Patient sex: M
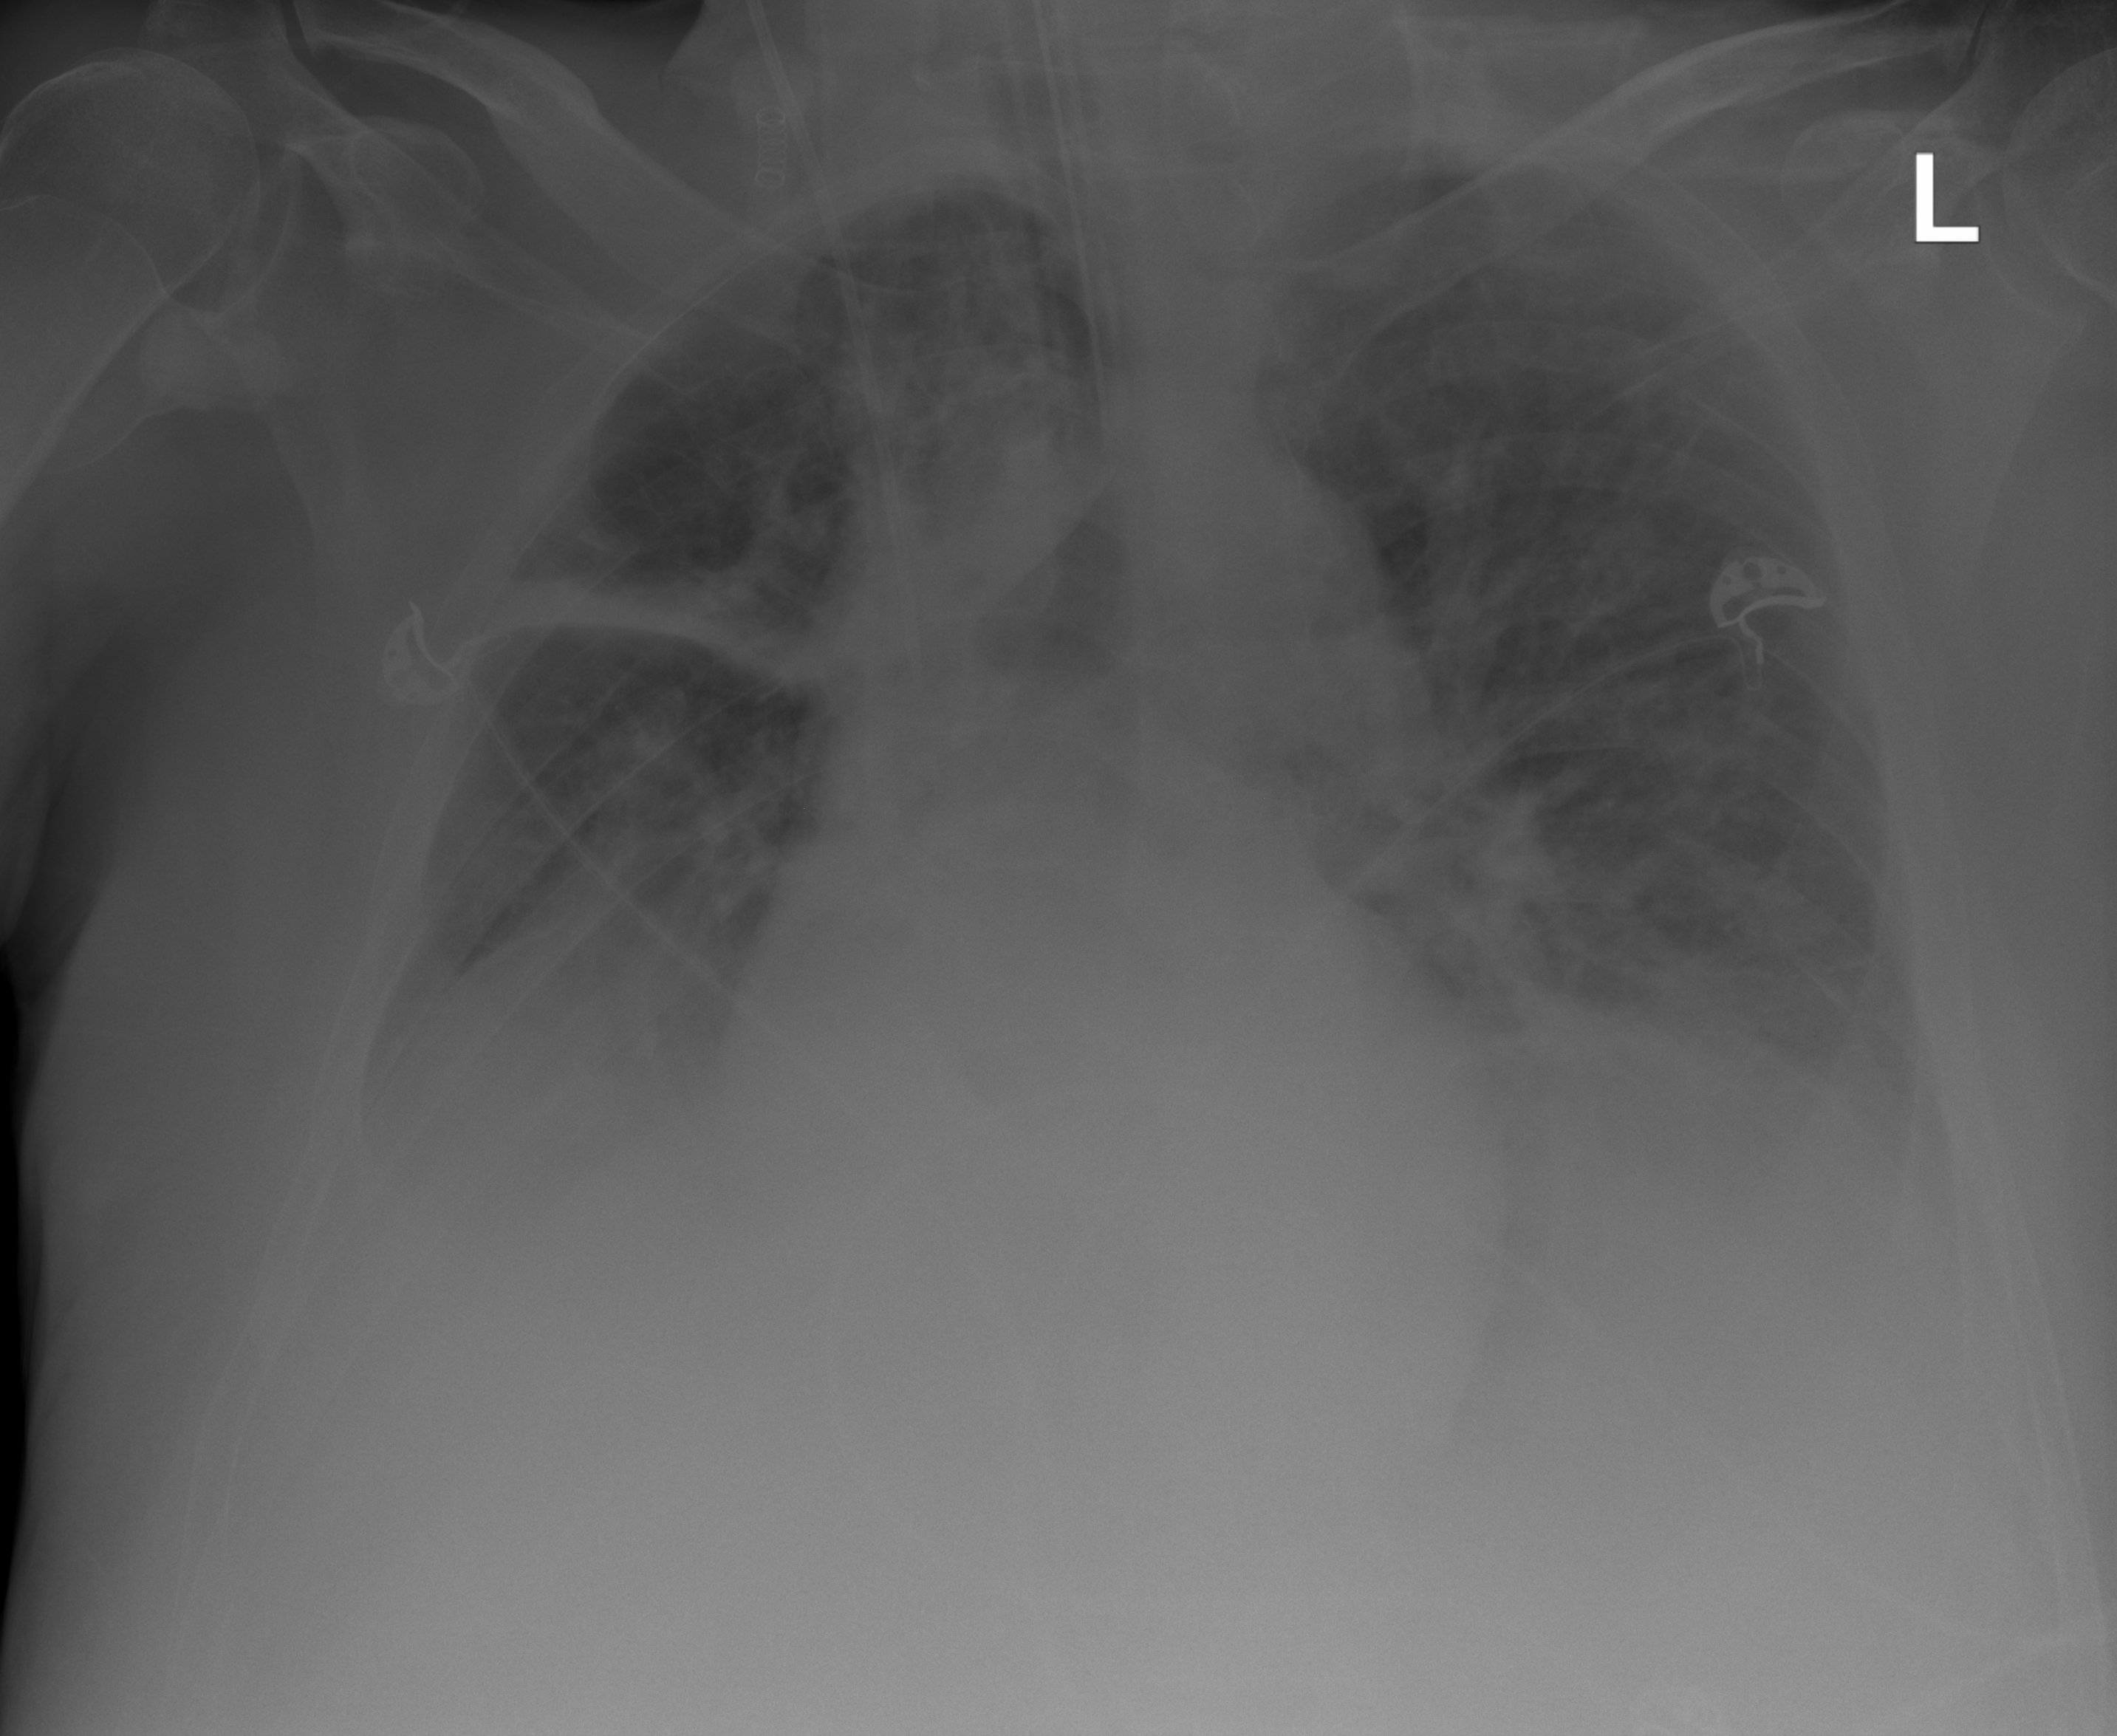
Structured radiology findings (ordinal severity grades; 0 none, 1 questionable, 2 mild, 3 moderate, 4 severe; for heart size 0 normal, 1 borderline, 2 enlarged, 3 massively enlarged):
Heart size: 0
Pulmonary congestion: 0
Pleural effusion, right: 2
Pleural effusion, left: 2
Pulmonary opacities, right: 1
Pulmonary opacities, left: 1
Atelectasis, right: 2
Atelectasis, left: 2